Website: crate-barrel
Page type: receipt
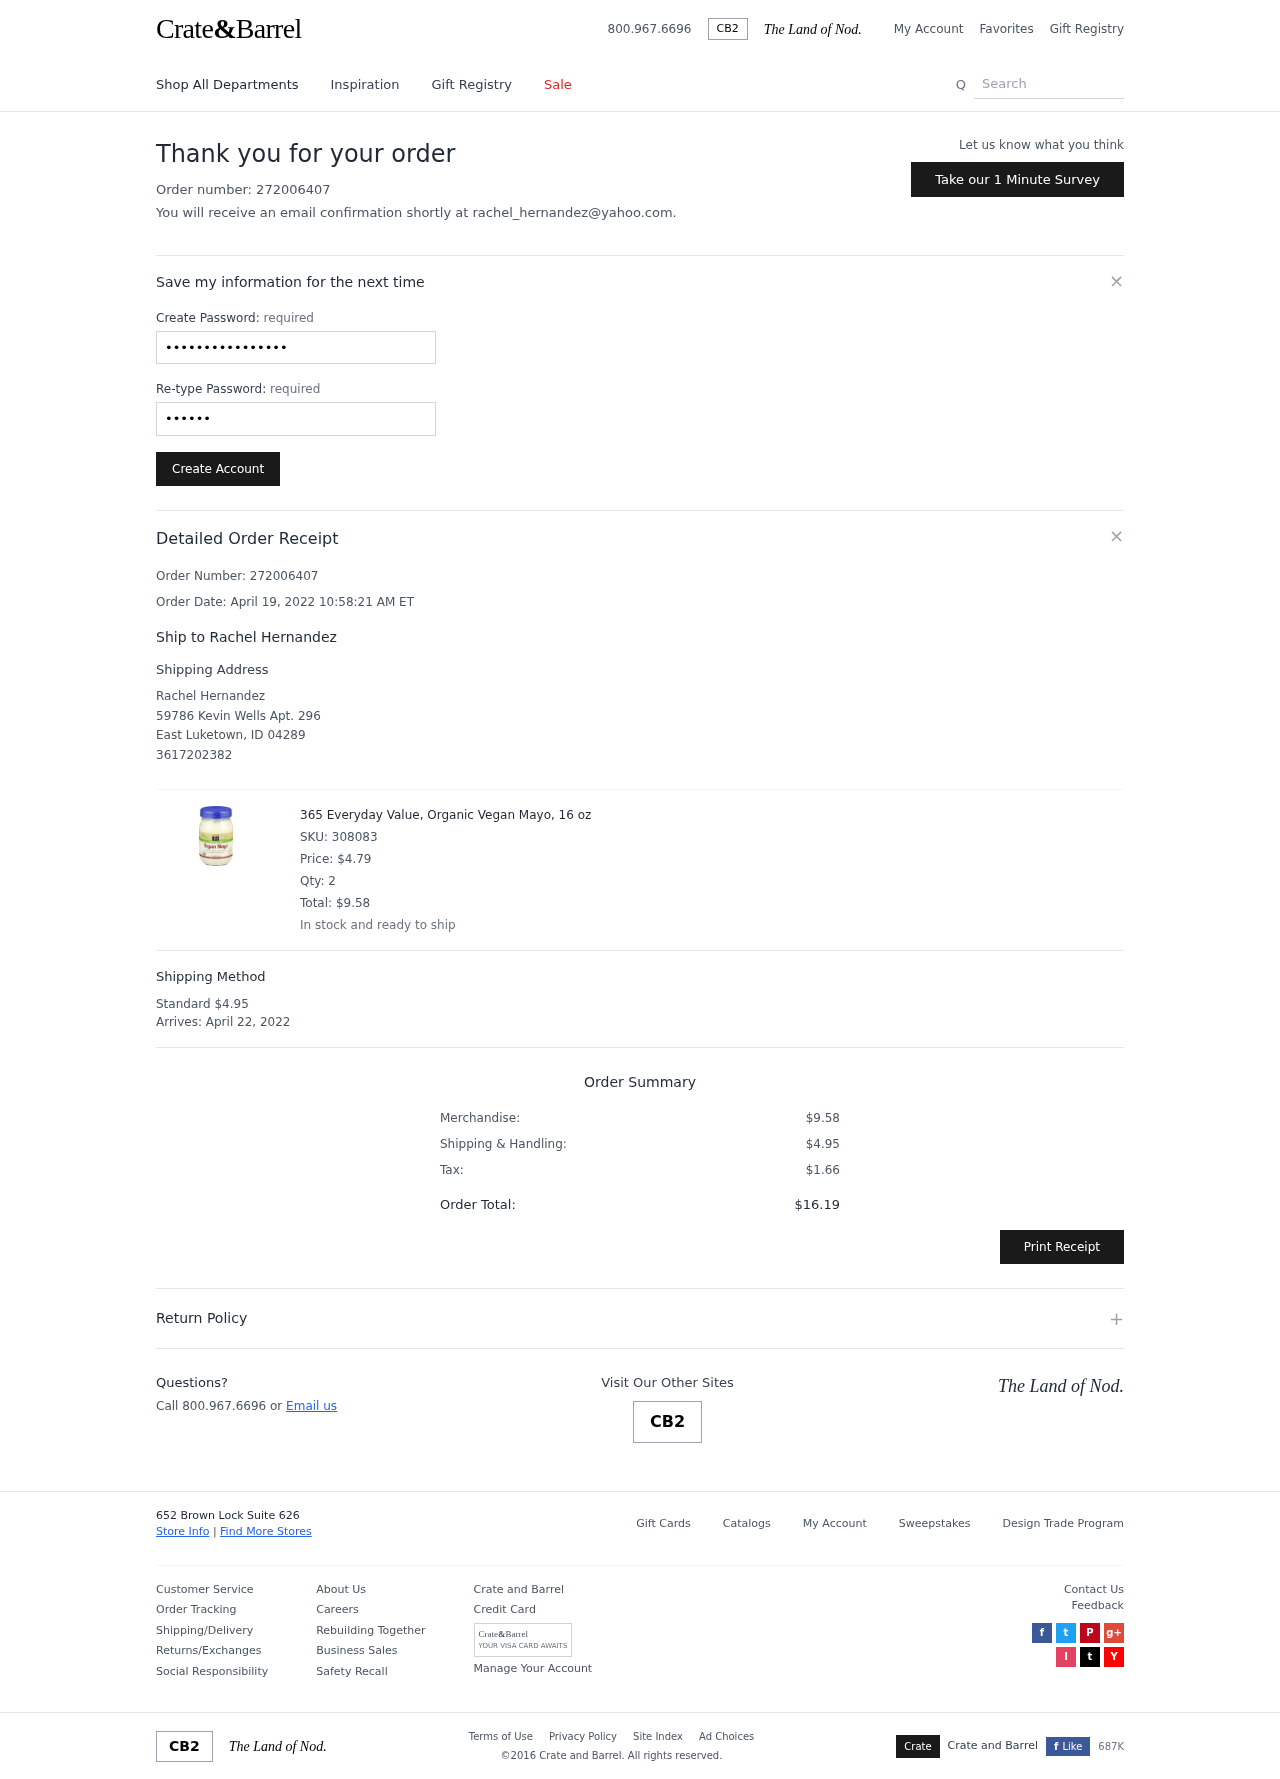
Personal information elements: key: PII_CITY
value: East Luketown
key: PII_EMAIL
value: rachel_hernandez@yahoo.com
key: PII_FULLNAME
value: Rachel Hernandez
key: PII_FULLNAME
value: Ship to Rachel Hernandez
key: PII_PHONE
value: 3617202382
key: PII_POSTCODE
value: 04289
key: PII_STATE_ABBR
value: ID
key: PII_STREET
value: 59786 Kevin Wells Apt. 296
Product elements: key: PRODUCT1_NAME
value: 365 Everyday Value, Organic Vegan Mayo, 16 oz
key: PRODUCT1_PRICE
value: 4.79
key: PRODUCT1_QUANTITY
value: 2
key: PRODUCT1_SKU
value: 308083
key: PRODUCT1_TOTAL
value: $9.58
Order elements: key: ORDER_ID
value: Order Number: 272006407
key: ORDER_ID
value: Order number: 272006407
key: ORDER_DATE
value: Order Date: April 19, 2022 10:58:21 AM ET
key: ORDER_SHIPPING_COST
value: $4.95
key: ORDER_DELIVERY_DATE
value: April 22, 2022
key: ORDER_SUBTOTAL
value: $9.58
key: ORDER_TAX
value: $1.66
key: ORDER_TOTAL
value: $16.19
Search elements: key: HEADER_SEARCH
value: Search